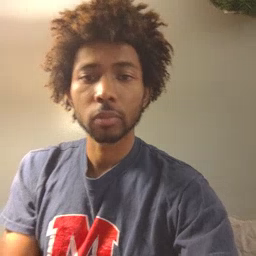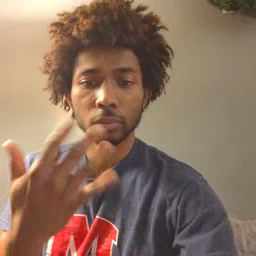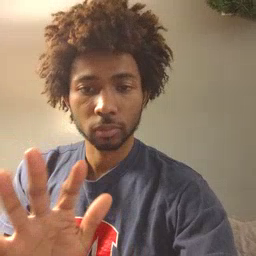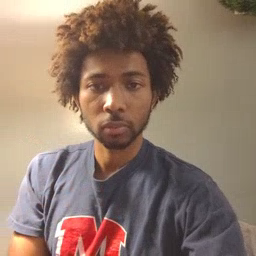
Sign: finish